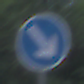
Verkehrszeichen: VorgeschriebeneVorbeifahrtRechts
Umgebung: Outdoor, Urban
Tageszeit: SunriseSunset
Wetter: PartlyCloudy
Licht: Natural
Jahreszeit: NotSpecified
Kontrast: LowContrast